Question: How to change **glyphicon" (right side of input field (see below)) on validation of input type ?
eg. When input , change it to (tick mark ) or when it is invalid change it to ( cross sign )

'''
vm.rentalFields = [
{
key: 'first_name',
type: 'input',
// class:glyphicon-ok,
templateOptions: {
type: 'text',
label: 'First Name',
placeholder: 'Enter your first name',
required: true,
"addonRight": {
"class": "glyphicon glyphicon-ok form-control-feedback"
}
}
}];
'''
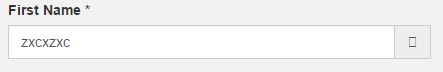
Answer: With angular-formly, if you want anything to be dynamic, you use <URL>. Because you want the 'class' property of 'addonRight' to be dynamic, your 'expressionProperties' property for that will be:
'''
'templateOptions.addonRight.class': '"glyphicon form-control-feedback glyphicon-" + (fc.$valid ? "ok" : "remove")'
'''
The values of 'expressionProperties' are called <URL>' and can return the value or a promise that resolves to the value.
The 'fc' you see in that expression is a shortcut for 'options.formControl' which is assigned to your field's <URL> (which is why you have access to '$valid'.
At the end of the day, your field config will look something like this:
'''
vm.rentalFields = [
{
key: 'first_name',
type: 'input',
templateOptions: {
type: 'text',
label: 'First Name',
placeholder: 'Enter your first name',
required: true,
addonRight: {
class: 'glyphicon glyphicon-ok form-control-feedback' // <-- initialized to a valid state
}
},
expressionProperties: {
'templateOptions.addonRight.class': '"glyphicon form-control-feedback glyphicon-" + (fc.$valid ? "ok" : "remove")'
}
}
];
'''